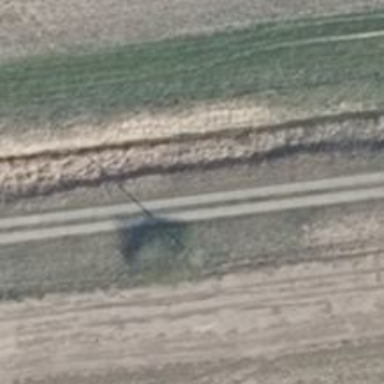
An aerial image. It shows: Power pole.